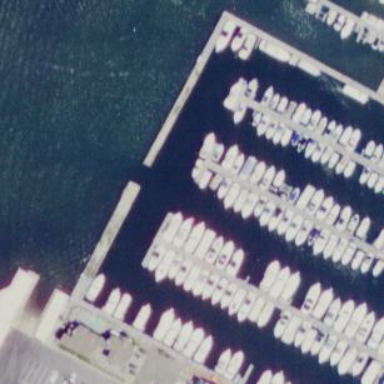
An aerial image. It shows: Marina on leisure land.